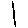
Label: line